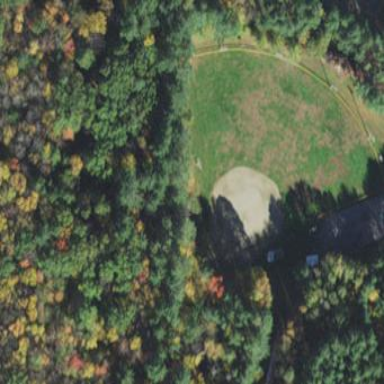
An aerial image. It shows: Baseball pitch for leisure land.